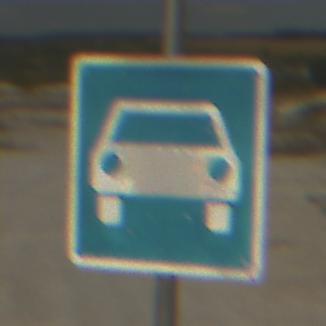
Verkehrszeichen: Kraftfahrstrasse
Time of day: Midday
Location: Outdoor (Beach)
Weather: PartlyCloudy
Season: NotSpecified
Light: Natural